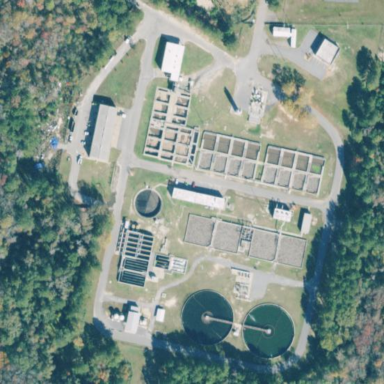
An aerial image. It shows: View of wastewater plant.